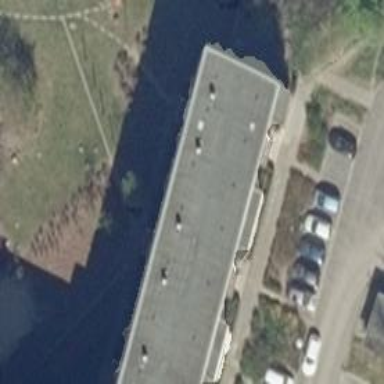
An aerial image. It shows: Building with apartments and flat roof.